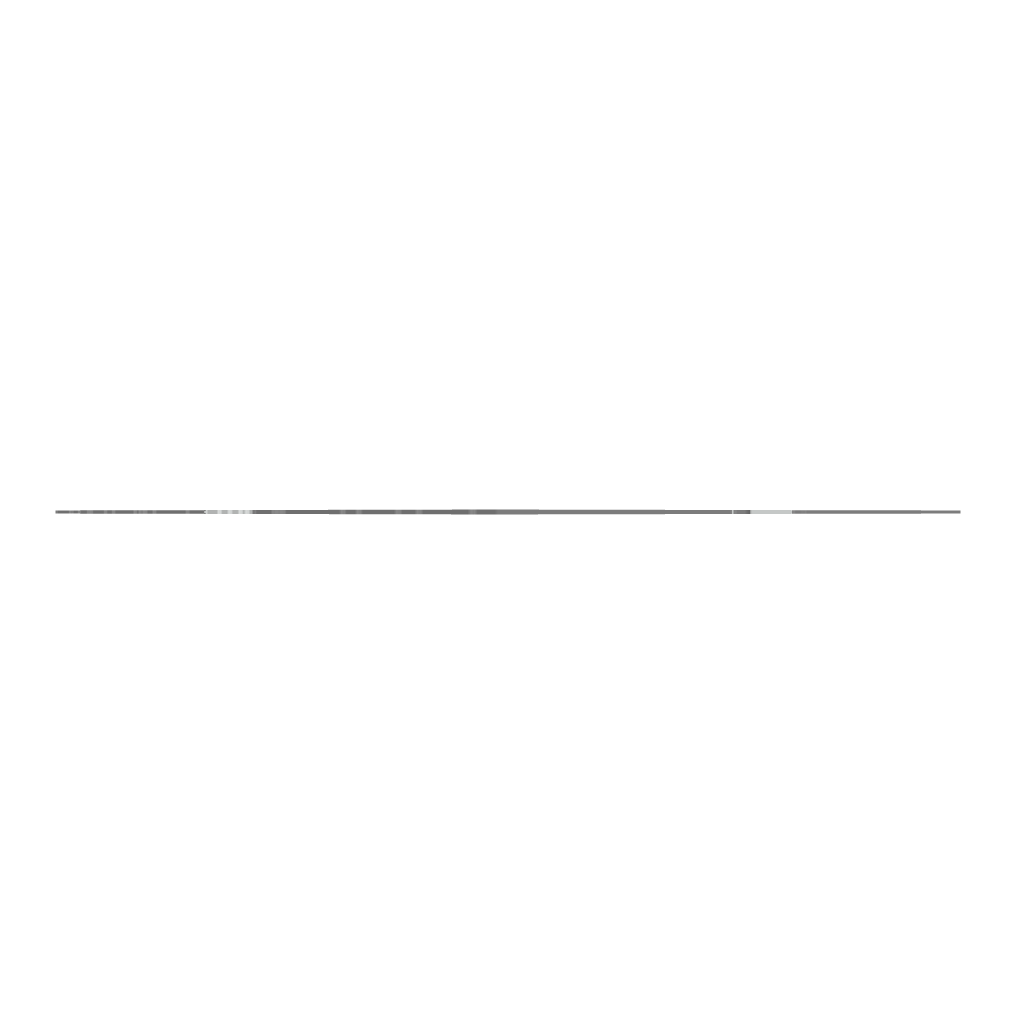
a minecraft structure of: Indianapolis Colts Logo